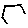
Label: hexagon